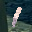
Label: 1